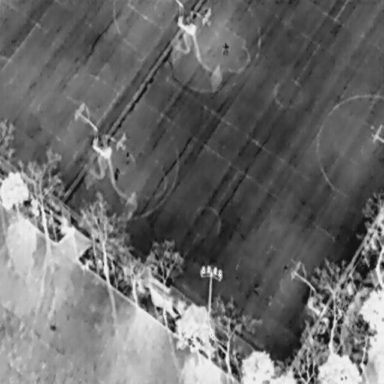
There are three People in the infrared image.